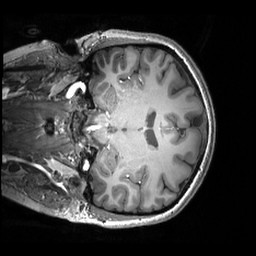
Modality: T1w
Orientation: coronal
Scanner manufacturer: philips
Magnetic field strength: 7 T
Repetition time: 0.008 s
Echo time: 0.001974 s